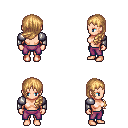
a pixel art fantasy rpg character, female body template, human, light skin, steel arm armor, magenta pants, light blonde left-swept hairstyle, four views (front, back, left, right), 2x2 character sprite sheet, small pixel art, hard edges, no anti-aliasing